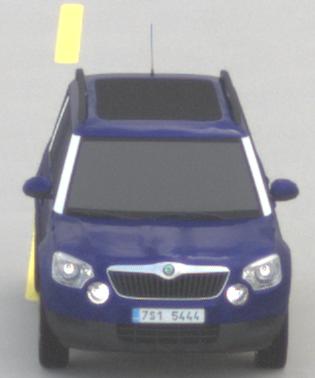
Make: Skoda
Model: Yeti 1.2 TSI
Detailed model: Yeti
Model produced from: 2009/11
Model produced until: 2011/10
Doors: 5
Color: blue
Road condition: dry road
Daytime: midday
Contrast: low contrast